Question: I need to write a query which will look at a table, and select from it any/all columns(s) that have ALL NULL rows.
I would prefer to not have to say "SELECT (each column name)", but would rather say "SELECT (from whole table, those columns) WHERE (rows are all NULL).
I know about CASE and WHEN statements, but my understanding is that columns must be specifically referenced in the select statement. I'll be using this query on many different tables, with many different dimensions and column names, so I would like the query to be versatile.
I'm using SQL in Toad with a Vertica db.
This is what my tables look similar to:

This table contains the columns i need the query. The columns i need to query are such as "owner_id", NOT TYPE_NAME, NULLABLE, etc. Each row in THIS table, is actually a column with such and such many values, and it is these values I need to run my query against.
'Simply' put: If a column has ALL NULL rows, I need to identify and/or select it.
Any Suggestions? %Solved^^^%
I found this example of a way to loop through columns, but despite my research, I'm still having trouble making sense of it all.
Such as: how is col_names difference from column_name? Same for the text in the FROM statement and WHERE. Should those not both the table name? Then what does the found_rows() signify?
'''
DECLARE col_names CURSOR FOR
SELECT column_name
FROM INFORMATION_SCHEMA.COLUMNS
WHERE table_name = 'tbl_name'
ORDER BY ordinal_position;
select FOUND_ROWS() into num_rows;
SET i = 1;
the_loop: LOOP
IF i > num_rows THEN
CLOSE col_names;
LEAVE the_loop;
END IF;
FETCH col_names
INTO col_name;
//do stuff
SET i = i + 1;
END LOOP the_loop;
'''
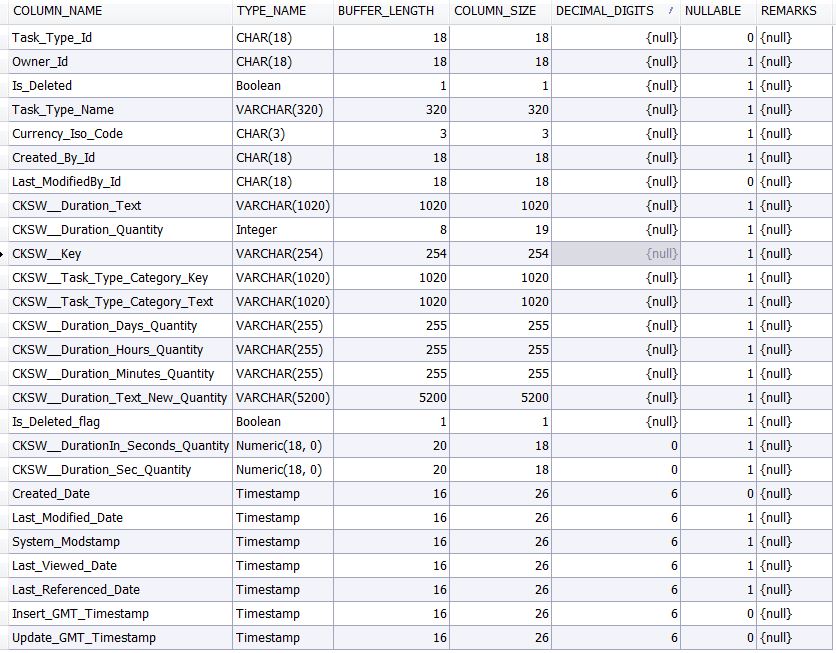
Answer: As I understand you want to Identify which columns have NULL values on all rows and dont want to type all columns, right?
If thats so, this is how I would do:
1) Build a function that takes the as an input parameter and does:
--FYI: this is a pseudo code. I dont have mysql here to get the correct syntax
'''
select sum(
case when CAST(<column_name> as varchar(5200)) is not null then 1 else 0 end --5200 seems to be your longer column
)
from YOUR_TABLE
--the idea is to cast the column as anythig; if it is null, it gets a 0.
--If the sum across the rows is 0, it means that all the rows are null
'''
2) Loop through the column names and call the function